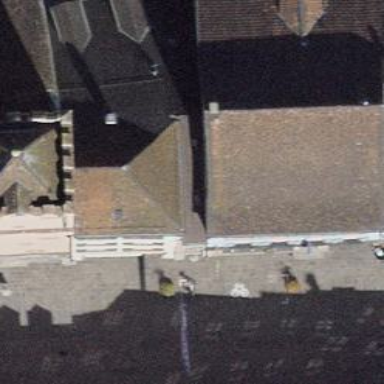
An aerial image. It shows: Building with tile roof.